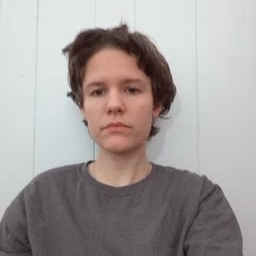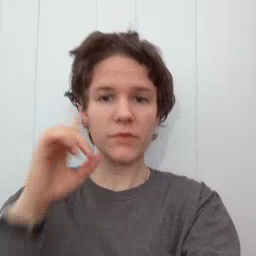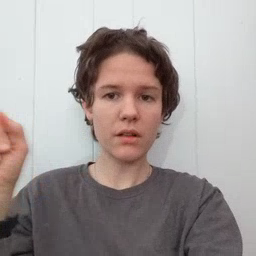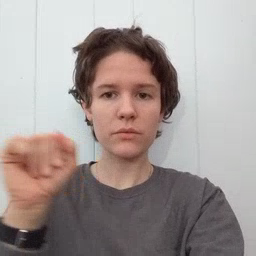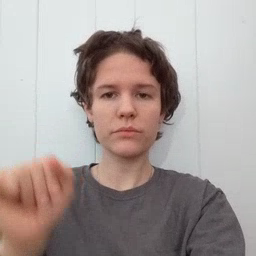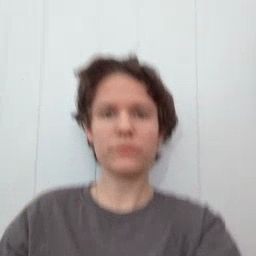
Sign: loud